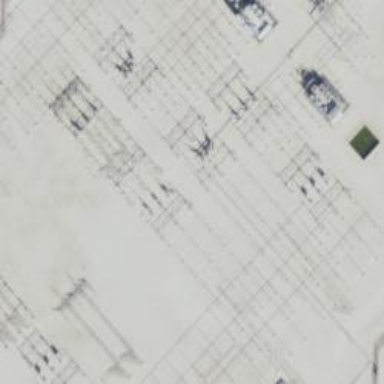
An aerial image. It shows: Switch for power supply.